Question: I'm fairly new to XML and XQuery.
The XML data that I have looks like:
And what I would like to get as a result is:
'''
<country name="country-name">
<big>city-name</big>
<big>city-name</big>
</country>
'''
My Code is:
'''
for $a in doc("countries.xml")/countries/country[count(city[population > <PHONE>])>=1]
return
<country> {$a/@name}
{let $b := $a/city[population><PHONE>]/name
return <big>{$b}</big>}
</country>
'''
Any hint how can I get the result formatted as above is really appreciated.
Thanks
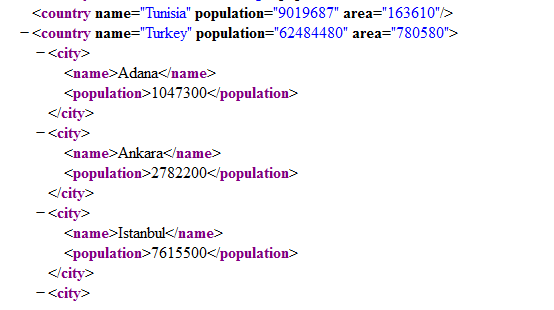
Answer: I guess your problem is you want to omit the '<name>' tags around the city name. You can do so by adding '/data()' when using its value, eg.
'''
<big>{$b/data()}</big>
'''
Also, you don't need to 'count' the elements in a predicate. Predicates are existence quantified; so if there is at least one, it is true, otherwise false. Another problem is you did not loop over the cities. A slightly cleaned up version of your code:
'''
for $country in doc("countries.xml")/countries/country[city/population > <PHONE>]
return
<country>{
$country/@name,
for $city in $country/city[population > <PHONE>]
return <big>{ $city/name/data() }</big>
}</country>
'''
By using computed element constructors in axis steps (supported by newer XQuery 3.0 implementations, I tested using BaseX), you can condense the code to even fewer lines:
'''
for $country in doc("countries.xml")/countries/country[city/population > <PHONE>]
return element country {
$country/@name,
$country/city[population > <PHONE>]/element big { ./name/data() }
}
'''